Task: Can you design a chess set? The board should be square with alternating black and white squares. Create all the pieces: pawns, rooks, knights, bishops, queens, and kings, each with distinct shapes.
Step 4016:
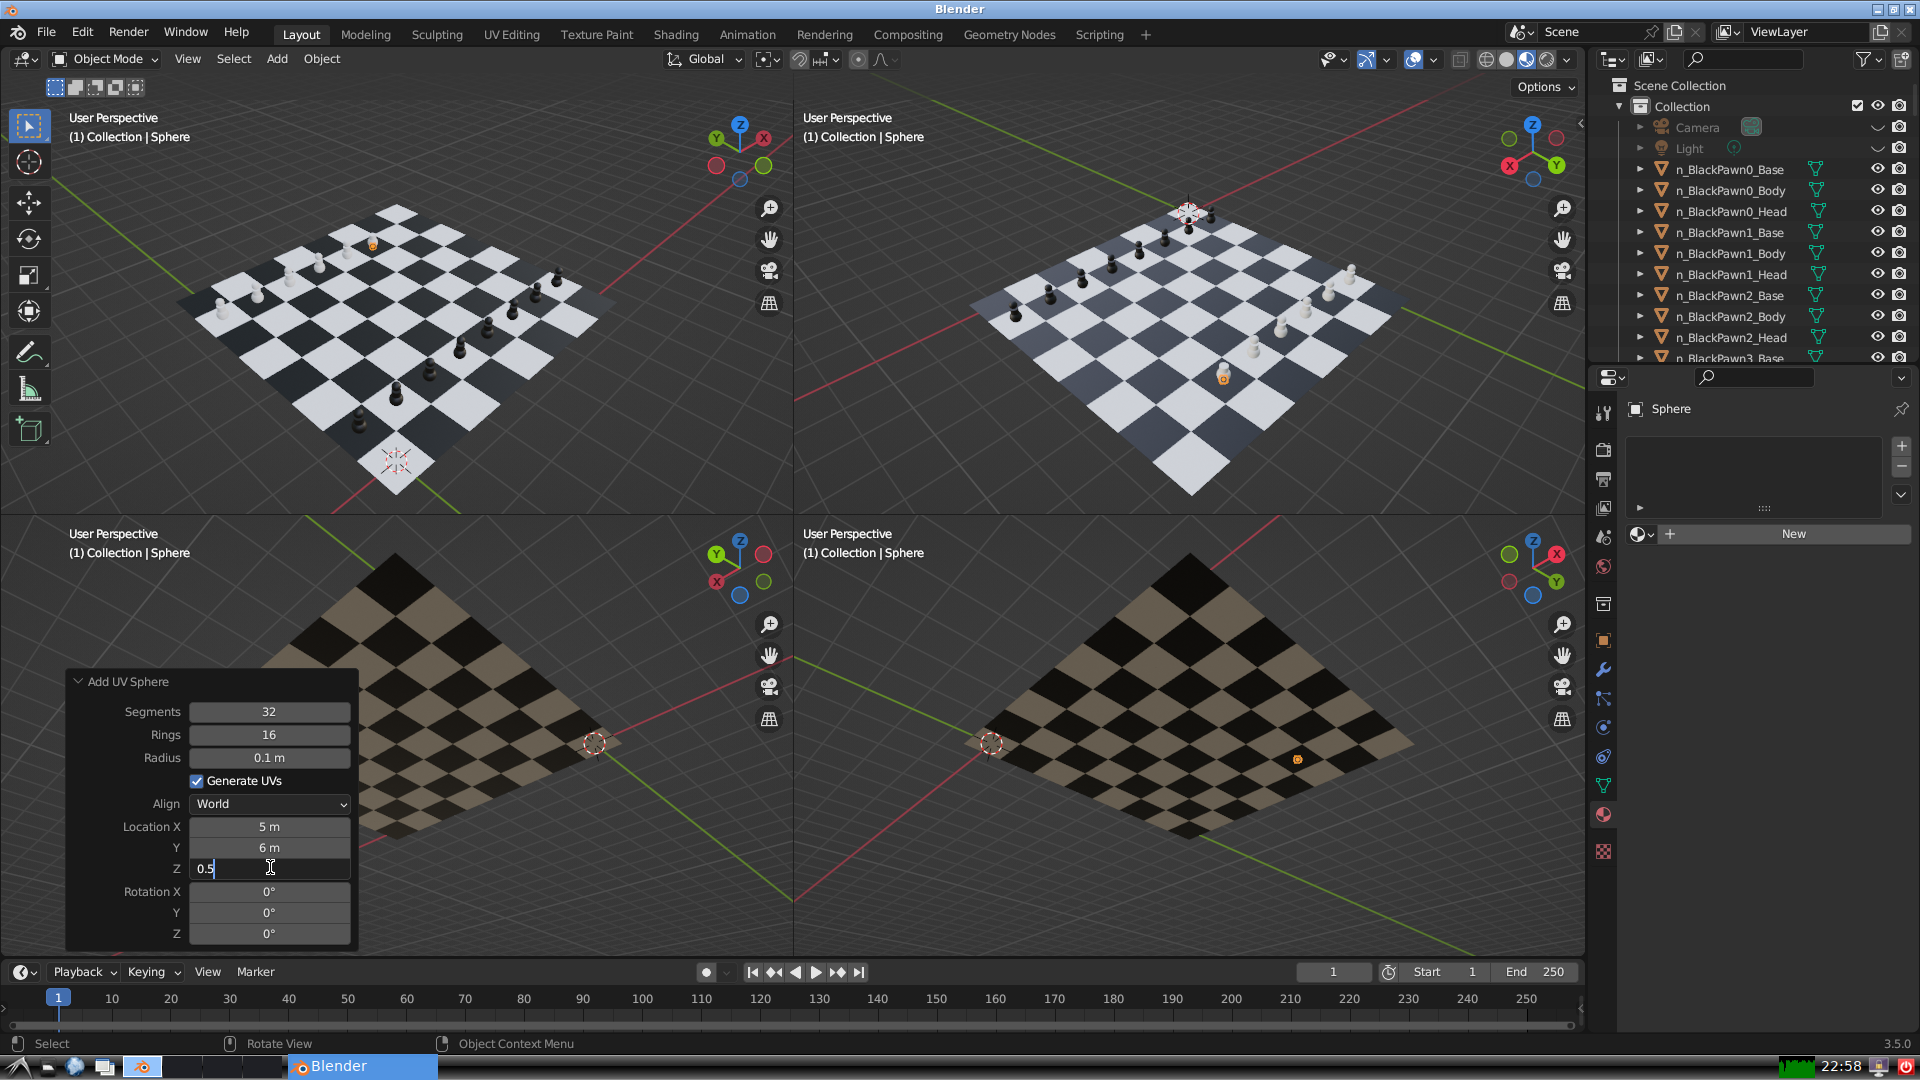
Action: {"key_press": ['Return']}